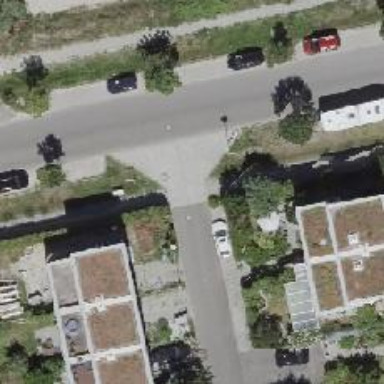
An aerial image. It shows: Asphalt road designated as living street.